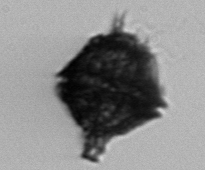
Label: Gonyaulax